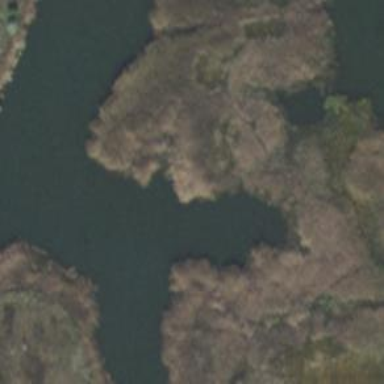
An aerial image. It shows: Bog wetland area.